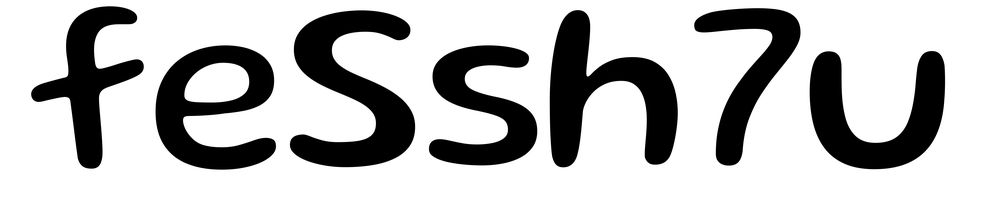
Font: Gluten_Regular